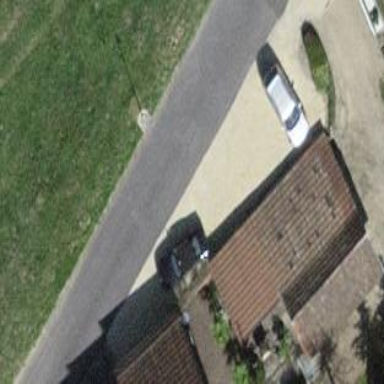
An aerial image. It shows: Shed.